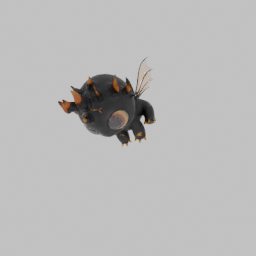
Label: animals